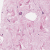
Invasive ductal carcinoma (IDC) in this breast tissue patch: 0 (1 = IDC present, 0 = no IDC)